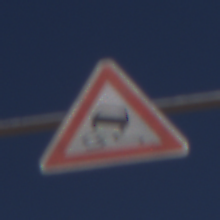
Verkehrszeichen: SchleuderOderRutschgefahr
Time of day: MorningAfternoon
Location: Outdoor (RoadRail)
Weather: Clear
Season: NotSpecified
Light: Natural